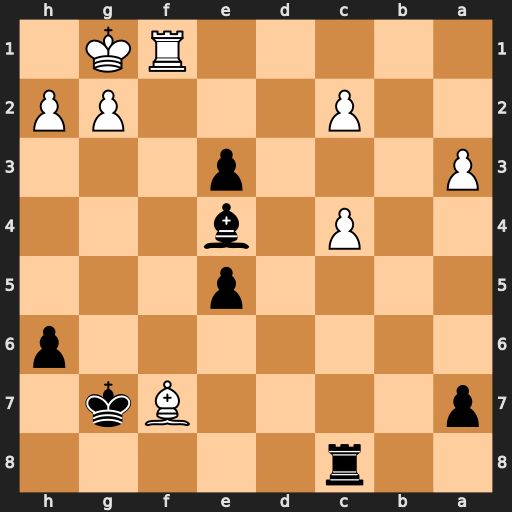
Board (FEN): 2r5/p4Bk1/7p/4p3/2P1b3/P3p3/2P3PP/5RK1
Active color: b
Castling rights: -
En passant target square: -
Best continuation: e2 Re1 Kxf7